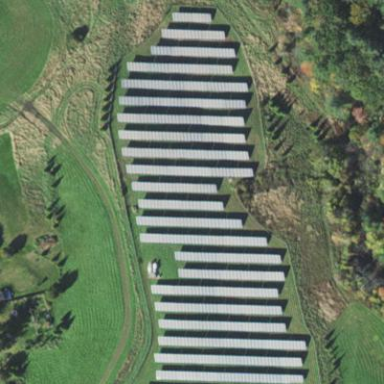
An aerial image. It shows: Solar photovoltaic power plant surrounded by fence.